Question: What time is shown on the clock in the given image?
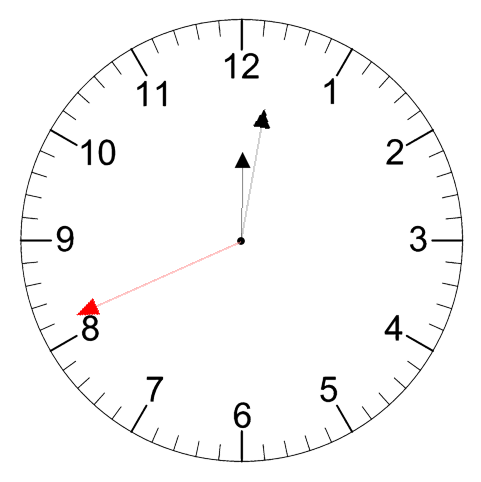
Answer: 12:01:41